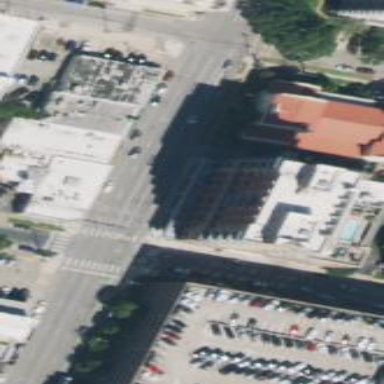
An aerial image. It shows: Hotel building.